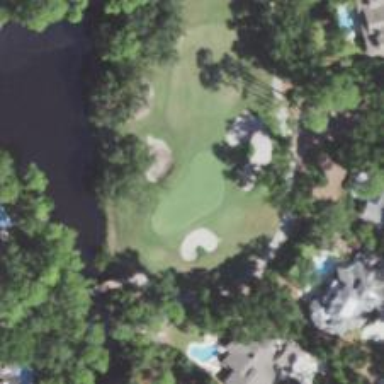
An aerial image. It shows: Golf hole.